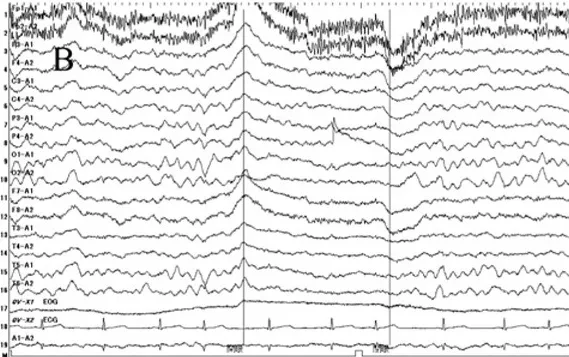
Electroencephalograms. B: Abnormal waves were recovered on day 18 of illness.
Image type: electrography (eeg)